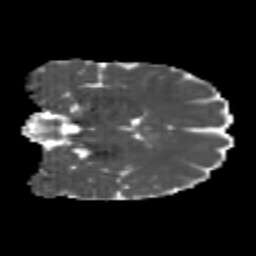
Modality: MD
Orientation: coronal
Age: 25
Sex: female
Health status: healthy
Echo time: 0.074 s